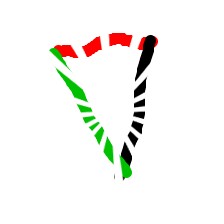
Shape: triangle